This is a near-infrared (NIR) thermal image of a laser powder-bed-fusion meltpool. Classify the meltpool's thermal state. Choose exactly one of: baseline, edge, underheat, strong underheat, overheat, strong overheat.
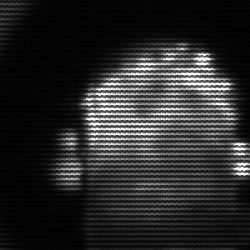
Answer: baseline